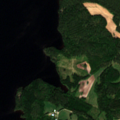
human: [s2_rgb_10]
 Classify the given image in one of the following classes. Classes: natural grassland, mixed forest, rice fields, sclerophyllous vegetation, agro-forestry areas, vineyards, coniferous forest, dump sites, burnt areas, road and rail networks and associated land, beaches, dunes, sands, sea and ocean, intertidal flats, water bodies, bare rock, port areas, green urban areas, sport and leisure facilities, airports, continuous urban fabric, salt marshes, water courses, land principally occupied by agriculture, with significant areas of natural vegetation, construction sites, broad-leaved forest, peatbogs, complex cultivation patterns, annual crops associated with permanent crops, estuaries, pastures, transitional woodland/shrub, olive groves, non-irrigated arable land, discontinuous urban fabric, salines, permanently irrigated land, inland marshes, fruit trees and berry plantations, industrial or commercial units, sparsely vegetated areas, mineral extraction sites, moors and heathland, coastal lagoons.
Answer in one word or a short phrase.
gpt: land principally occupied by agriculture, with significant areas of natural vegetation, coniferous forest, mixed forest, water bodies